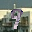
Label: 9